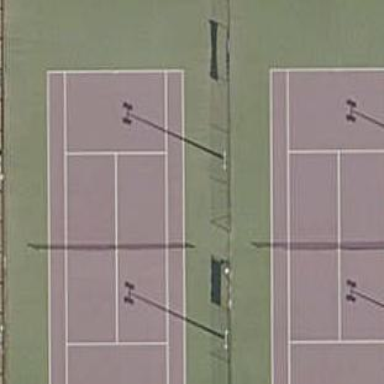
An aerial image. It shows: Tennis court on pitch.